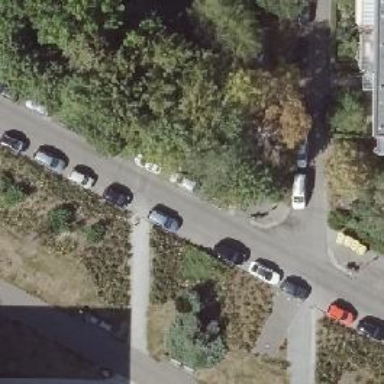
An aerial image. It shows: Footway along the road.